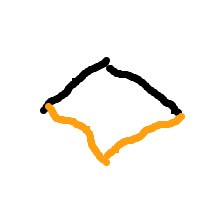
Shape: rhombus